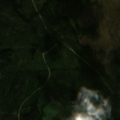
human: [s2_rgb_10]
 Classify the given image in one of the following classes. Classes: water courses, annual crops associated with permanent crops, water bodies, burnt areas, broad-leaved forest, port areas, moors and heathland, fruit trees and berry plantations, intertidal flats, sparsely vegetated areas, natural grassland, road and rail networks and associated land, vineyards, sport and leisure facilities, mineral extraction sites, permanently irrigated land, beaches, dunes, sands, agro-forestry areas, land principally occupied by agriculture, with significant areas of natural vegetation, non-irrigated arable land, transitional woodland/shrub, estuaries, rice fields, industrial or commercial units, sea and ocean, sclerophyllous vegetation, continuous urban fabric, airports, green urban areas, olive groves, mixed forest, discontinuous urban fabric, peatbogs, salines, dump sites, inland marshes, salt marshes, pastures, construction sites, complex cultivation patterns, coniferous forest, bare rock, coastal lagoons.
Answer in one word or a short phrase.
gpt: land principally occupied by agriculture, with significant areas of natural vegetation, coniferous forest, mixed forest, peatbogs